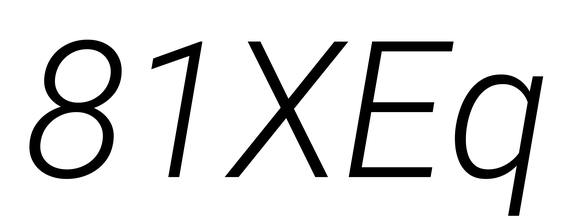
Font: Roboto-Italic_Light_Italic